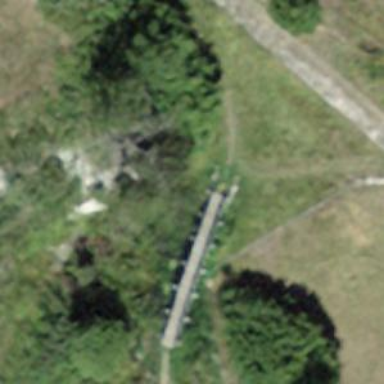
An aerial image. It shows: Path with unpaved surface that crosses over bridge.